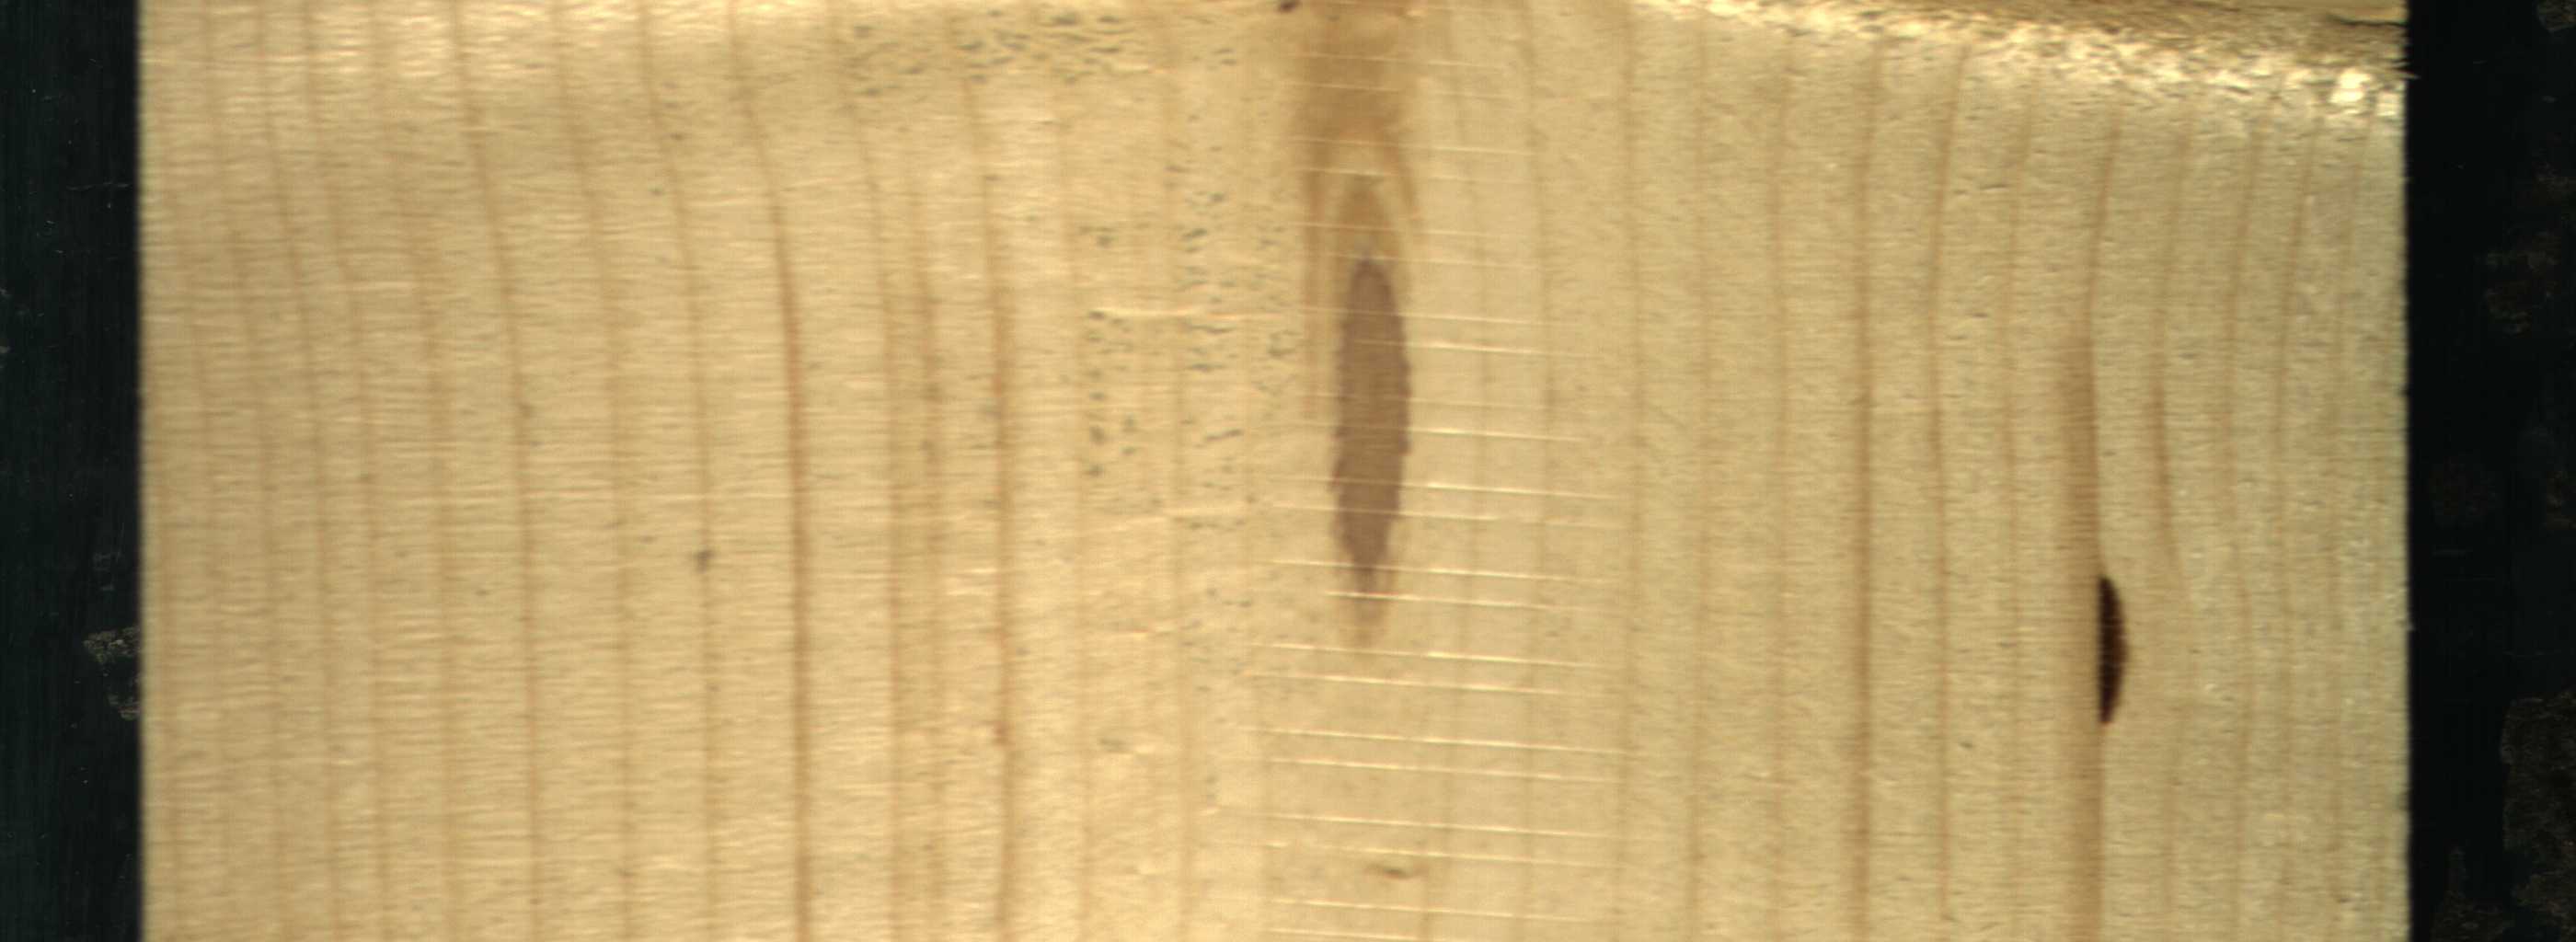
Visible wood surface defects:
Marrow
resin
Quartzity